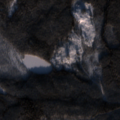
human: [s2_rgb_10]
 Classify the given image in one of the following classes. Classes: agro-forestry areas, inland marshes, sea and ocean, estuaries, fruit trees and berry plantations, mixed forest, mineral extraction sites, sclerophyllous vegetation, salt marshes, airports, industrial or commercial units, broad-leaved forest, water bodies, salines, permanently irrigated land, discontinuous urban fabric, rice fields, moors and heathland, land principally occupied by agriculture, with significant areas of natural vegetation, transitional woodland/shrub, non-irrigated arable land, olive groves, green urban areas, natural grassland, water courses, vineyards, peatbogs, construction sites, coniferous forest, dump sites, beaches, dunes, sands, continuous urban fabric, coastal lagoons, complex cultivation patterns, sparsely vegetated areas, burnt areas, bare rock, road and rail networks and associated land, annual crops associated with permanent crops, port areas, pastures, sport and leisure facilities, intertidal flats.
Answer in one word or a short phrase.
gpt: coniferous forest